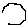
Label: hexagon